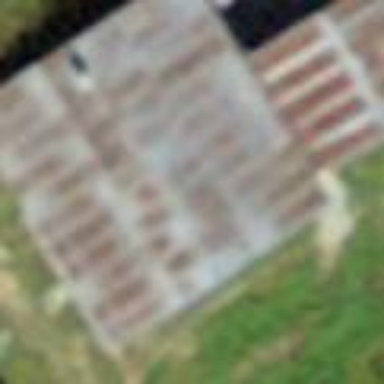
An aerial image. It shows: Hut.